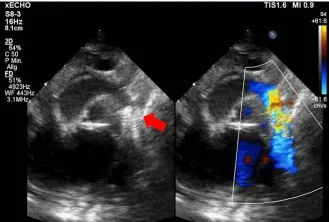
Post-intervention echocardiography. (A) Stent visualization in the descending aorta. Proximal stent struts (red arrow) partially cover the opening of the left subclavian artery (LSA) without obstruction.
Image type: radiology (ultrasound)